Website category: sports
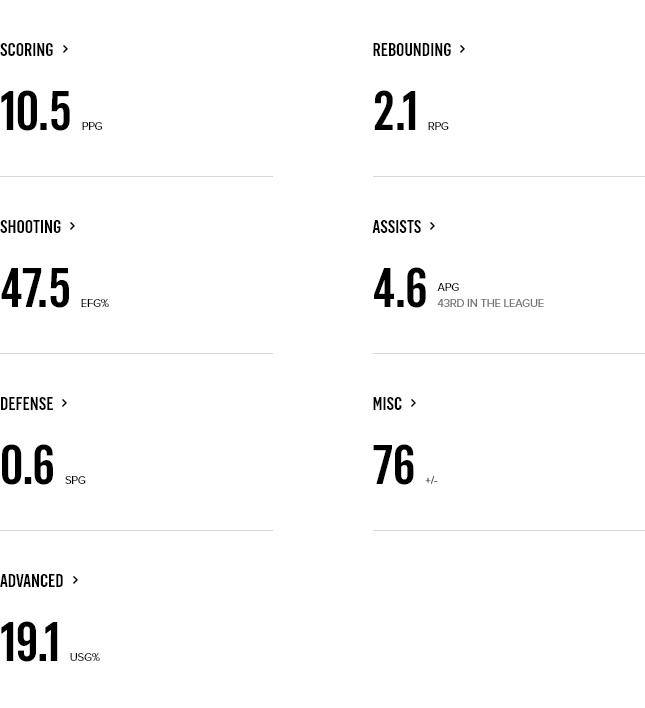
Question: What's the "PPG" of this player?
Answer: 10.5

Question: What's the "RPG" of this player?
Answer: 2.1

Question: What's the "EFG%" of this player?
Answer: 47.5

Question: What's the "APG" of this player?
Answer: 4.6

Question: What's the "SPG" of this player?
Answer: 0.6

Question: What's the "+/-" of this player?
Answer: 76

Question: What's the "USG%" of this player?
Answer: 19.1

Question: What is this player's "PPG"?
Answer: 10.5

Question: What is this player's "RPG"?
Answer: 2.1

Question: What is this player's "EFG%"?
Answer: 47.5

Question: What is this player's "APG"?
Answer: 4.6

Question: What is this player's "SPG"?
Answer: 0.6

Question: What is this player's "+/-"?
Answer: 76

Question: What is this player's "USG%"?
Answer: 19.1

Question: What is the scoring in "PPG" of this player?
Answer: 10.5

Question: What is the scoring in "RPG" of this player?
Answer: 2.1

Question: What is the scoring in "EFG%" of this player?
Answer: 47.5

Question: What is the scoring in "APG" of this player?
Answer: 4.6

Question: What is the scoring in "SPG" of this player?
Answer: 0.6

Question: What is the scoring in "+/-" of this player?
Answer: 76

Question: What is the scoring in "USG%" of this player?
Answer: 19.1

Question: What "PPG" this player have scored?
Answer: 10.5

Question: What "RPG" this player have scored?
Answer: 2.1

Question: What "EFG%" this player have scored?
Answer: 47.5

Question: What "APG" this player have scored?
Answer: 4.6

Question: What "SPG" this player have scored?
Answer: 0.6

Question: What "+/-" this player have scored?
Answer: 76

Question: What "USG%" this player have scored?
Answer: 19.1

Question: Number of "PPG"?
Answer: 10.5

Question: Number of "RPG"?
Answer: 2.1

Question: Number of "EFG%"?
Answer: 47.5

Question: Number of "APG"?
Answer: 4.6

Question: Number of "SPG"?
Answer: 0.6

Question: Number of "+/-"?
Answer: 76

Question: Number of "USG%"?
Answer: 19.1

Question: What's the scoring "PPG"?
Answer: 10.5

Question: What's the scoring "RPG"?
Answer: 2.1

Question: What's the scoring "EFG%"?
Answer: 47.5

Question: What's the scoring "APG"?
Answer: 4.6

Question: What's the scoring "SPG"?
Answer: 0.6

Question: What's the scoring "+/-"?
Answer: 76

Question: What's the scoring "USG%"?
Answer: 19.1